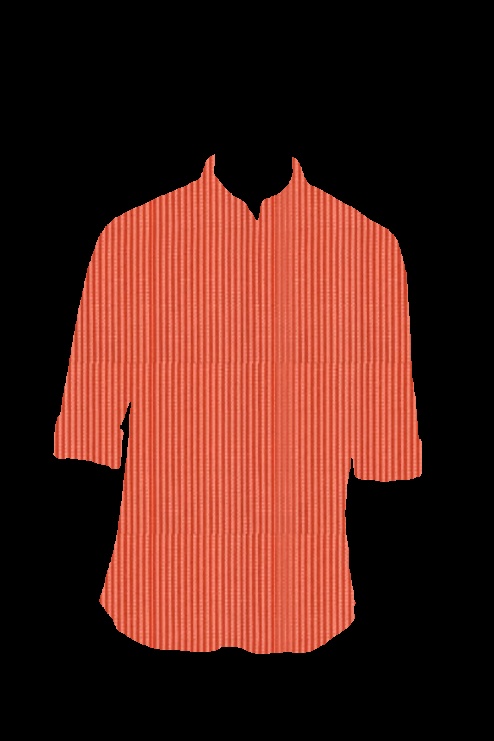
red stripe tee